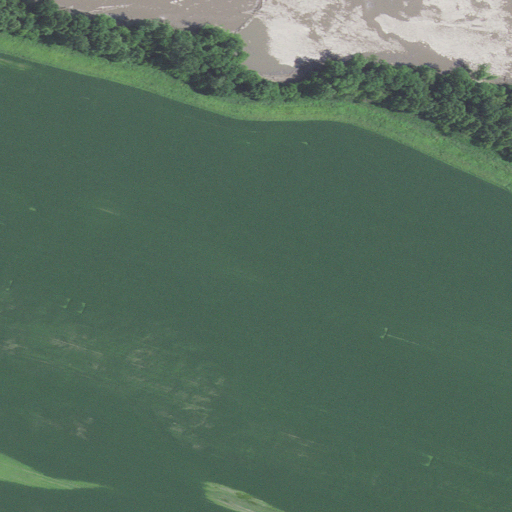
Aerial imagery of island in Missouri named Miller Island containing cultivated crops, woody wetlands, open water, and pasture